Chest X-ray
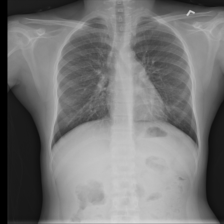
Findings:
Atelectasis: negative
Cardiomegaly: negative
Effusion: negative
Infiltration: negative
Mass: negative
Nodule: negative
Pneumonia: negative
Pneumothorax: negative
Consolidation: negative
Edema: negative
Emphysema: negative
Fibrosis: negative
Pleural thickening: negative
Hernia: negative